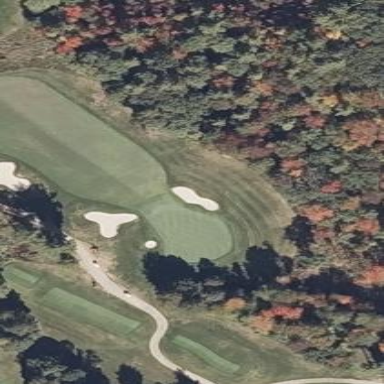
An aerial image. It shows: Scenic golf fairway.